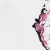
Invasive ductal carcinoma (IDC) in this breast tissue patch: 0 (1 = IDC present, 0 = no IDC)